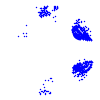
Particle: proton